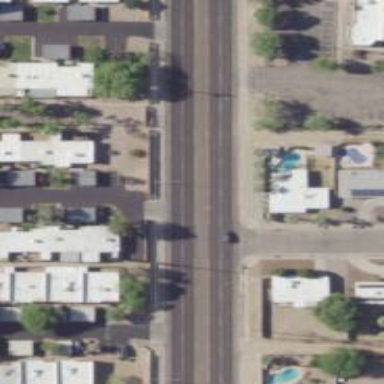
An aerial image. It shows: Unmarked crossing on the road.